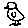
Label: bird